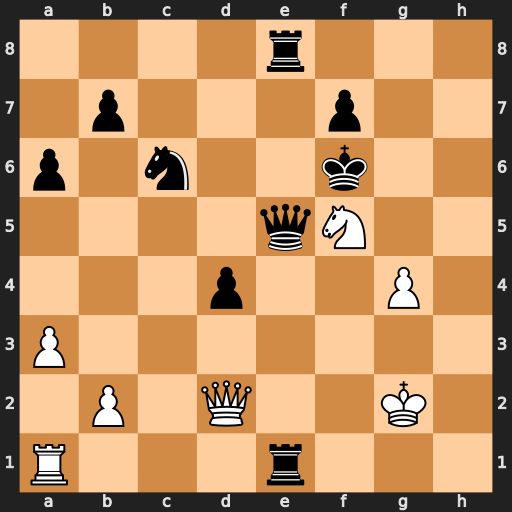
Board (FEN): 4r3/1p3p2/p1n2k2/4qN2/3p2P1/P7/1P1Q2K1/R3r3
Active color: w
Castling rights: -
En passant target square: -
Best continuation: Qh6#